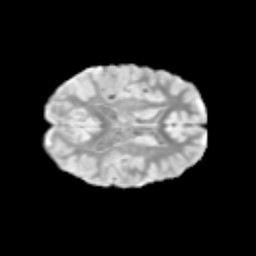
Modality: T2w
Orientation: axial
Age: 10
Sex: male
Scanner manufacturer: siemens
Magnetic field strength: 3 T
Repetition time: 3.8 s
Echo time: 0.07 s